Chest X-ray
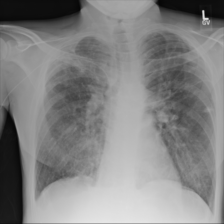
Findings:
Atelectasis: negative
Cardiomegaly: negative
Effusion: negative
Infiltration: negative
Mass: negative
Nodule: positive
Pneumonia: negative
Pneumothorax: negative
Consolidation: negative
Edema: negative
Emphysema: negative
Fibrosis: negative
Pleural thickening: negative
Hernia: negative